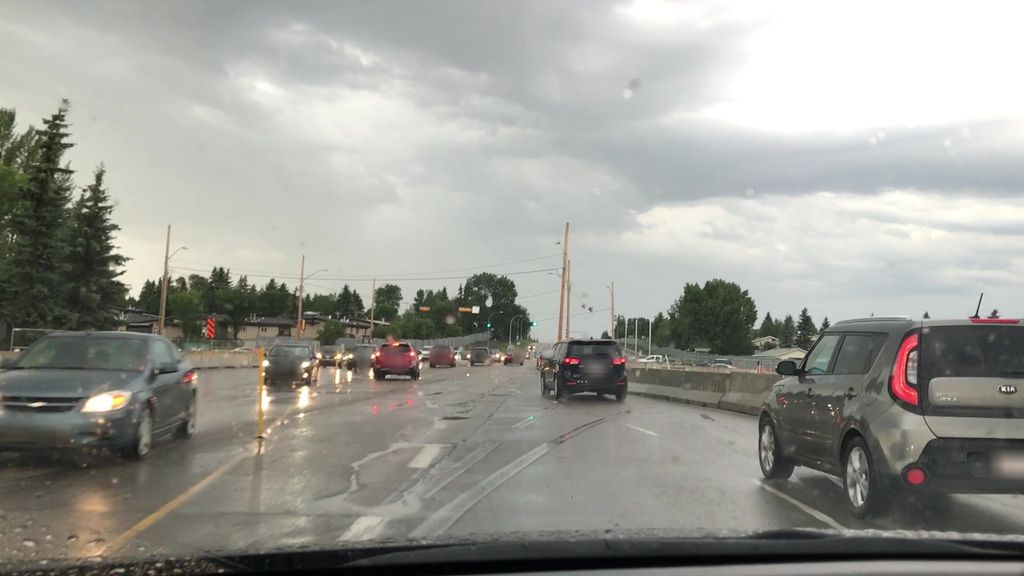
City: edmonton